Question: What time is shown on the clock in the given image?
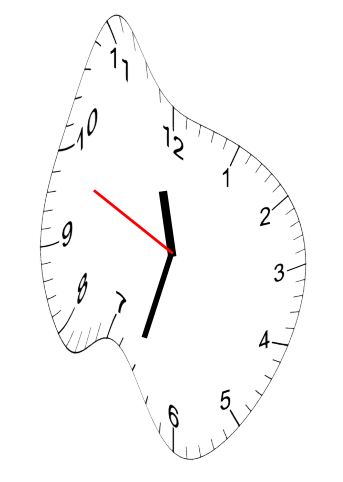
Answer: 11:32:49